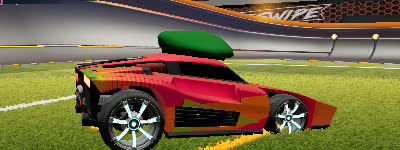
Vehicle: breakout